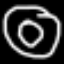
Label: donut